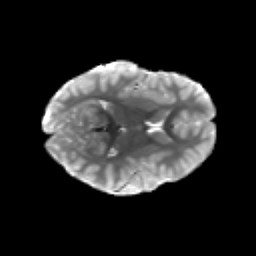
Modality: T2w
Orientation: axial
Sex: male
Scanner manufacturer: siemens
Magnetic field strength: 3 T
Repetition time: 5 s
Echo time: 0.071 s